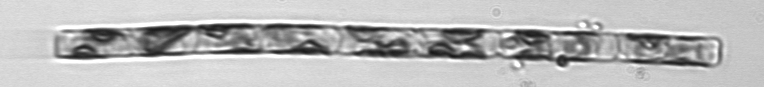
Label: Guinardia_delicatula